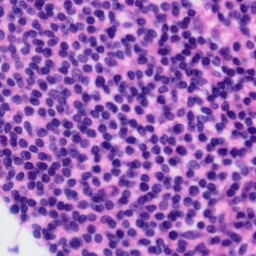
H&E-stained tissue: Tonsil